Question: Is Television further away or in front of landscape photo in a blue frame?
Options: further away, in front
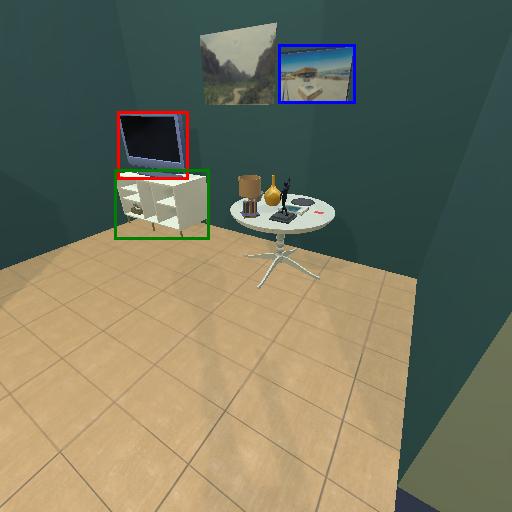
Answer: further away